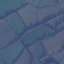
Land use / land cover: Pasture